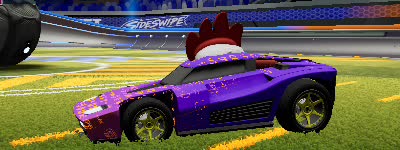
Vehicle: breakout